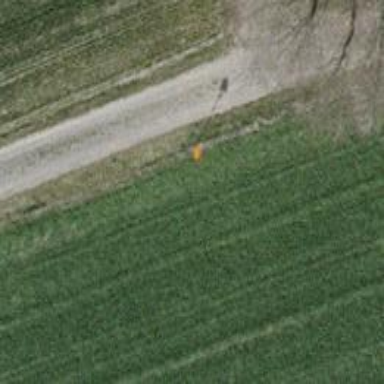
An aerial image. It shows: Aerial marker colored orange.